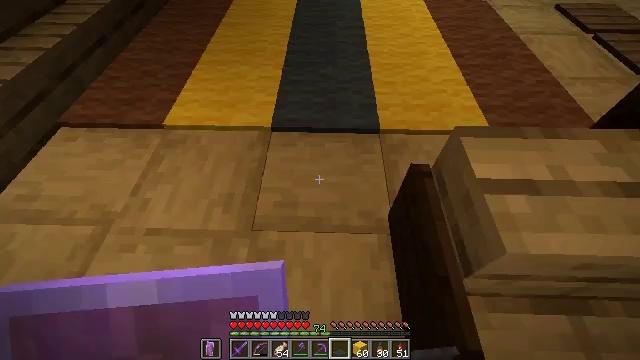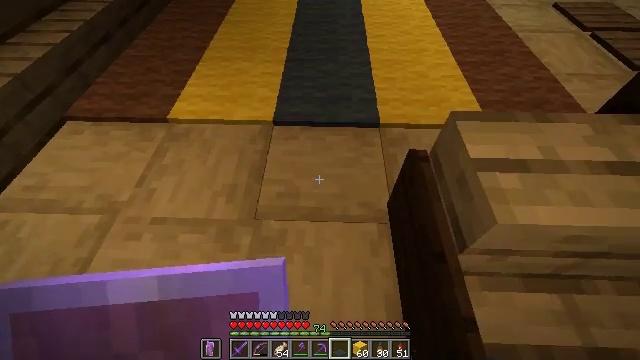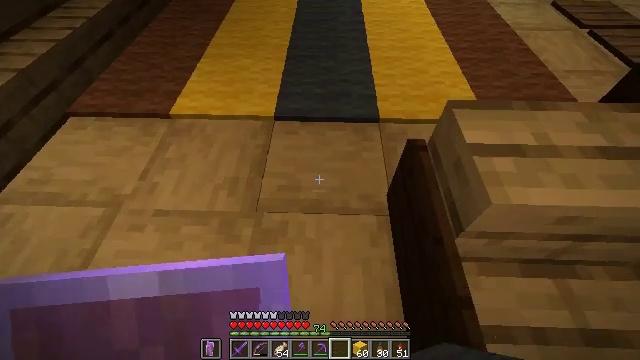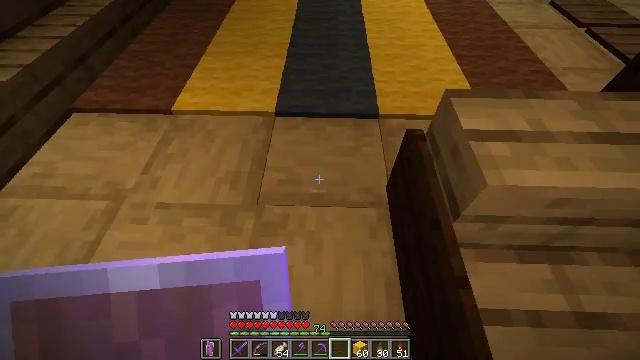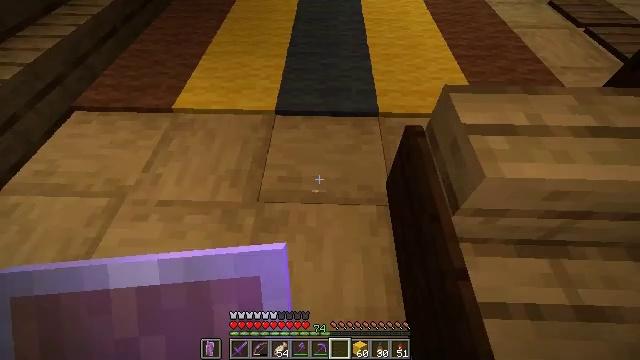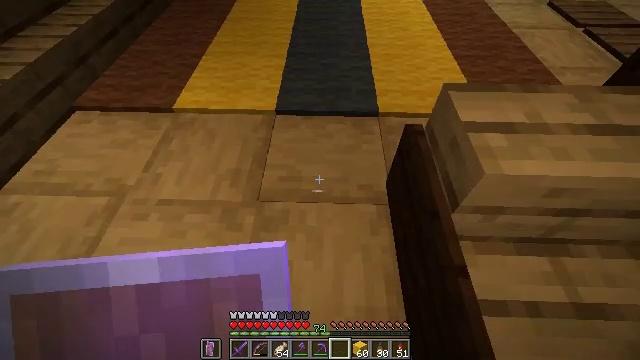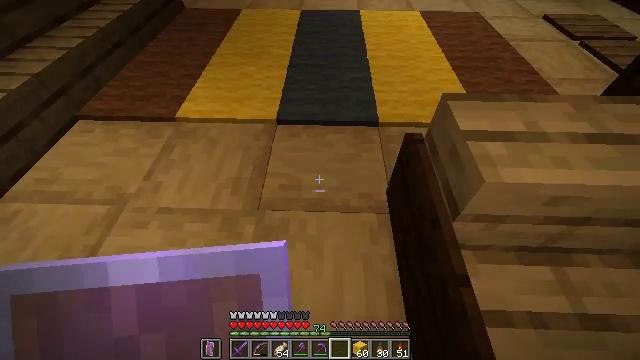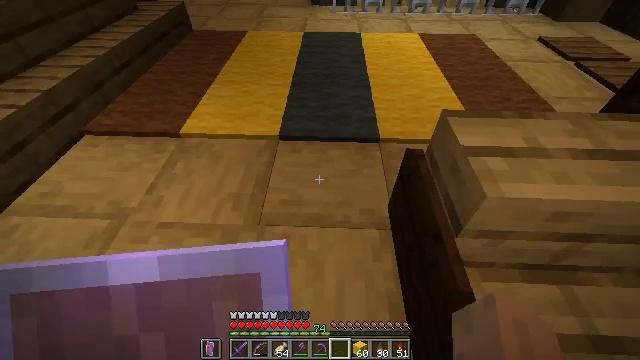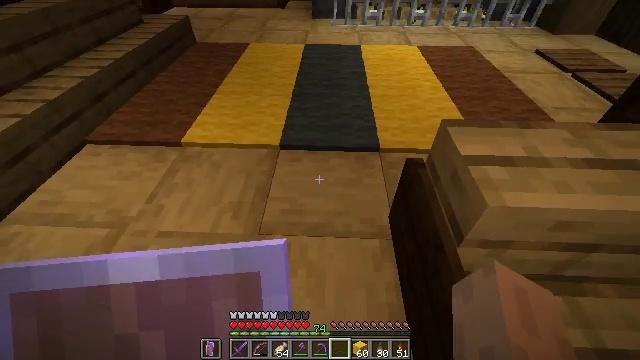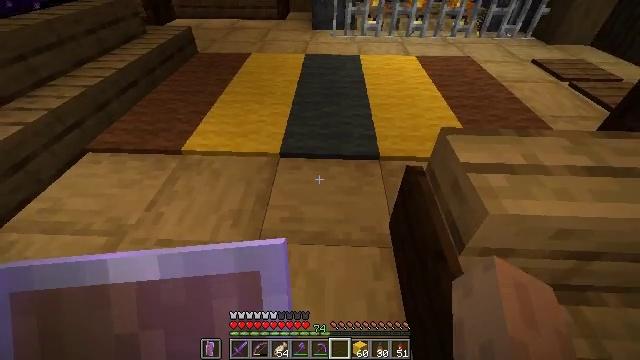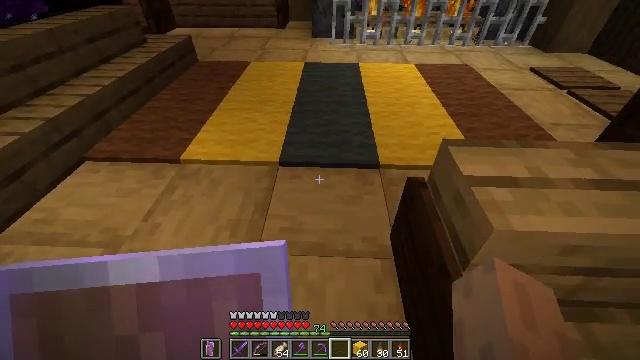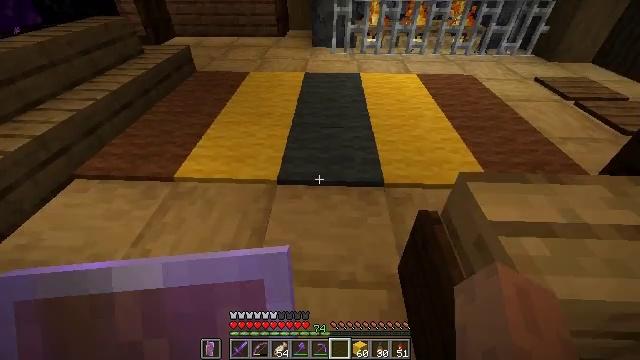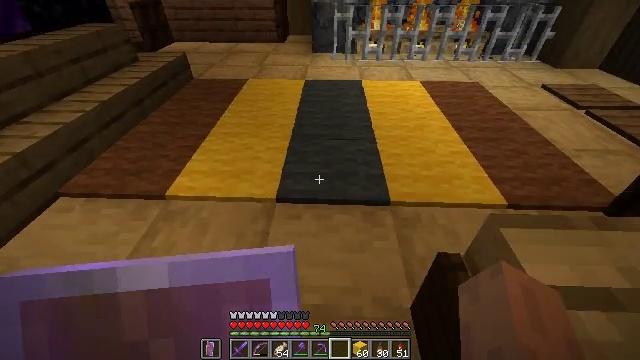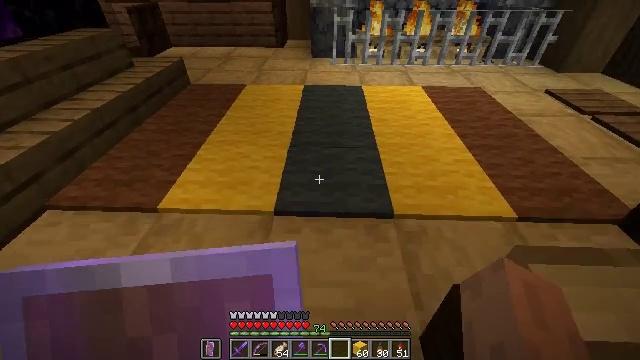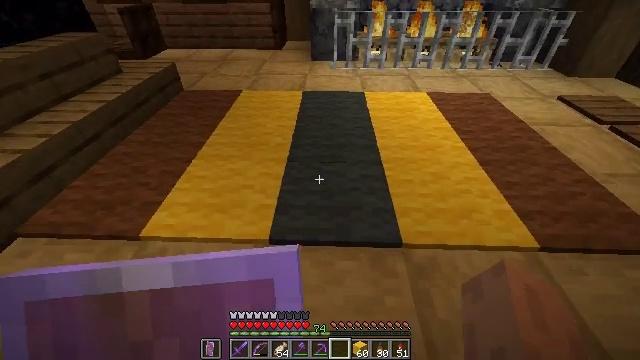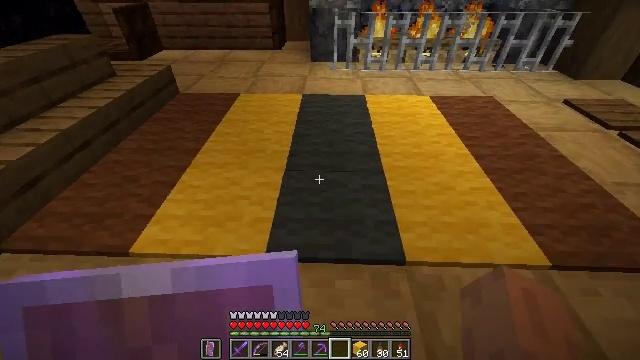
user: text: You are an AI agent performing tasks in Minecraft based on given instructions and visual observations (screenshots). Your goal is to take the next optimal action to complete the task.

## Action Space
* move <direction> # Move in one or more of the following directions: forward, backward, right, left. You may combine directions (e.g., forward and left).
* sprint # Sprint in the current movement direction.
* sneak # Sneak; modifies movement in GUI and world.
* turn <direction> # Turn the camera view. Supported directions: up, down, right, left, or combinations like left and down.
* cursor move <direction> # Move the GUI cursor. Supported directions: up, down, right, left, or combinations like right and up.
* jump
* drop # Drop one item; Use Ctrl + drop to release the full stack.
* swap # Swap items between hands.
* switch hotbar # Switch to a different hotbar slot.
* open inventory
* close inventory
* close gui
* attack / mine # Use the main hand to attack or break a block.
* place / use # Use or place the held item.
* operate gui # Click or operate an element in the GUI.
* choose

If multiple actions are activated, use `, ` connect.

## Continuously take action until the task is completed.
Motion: motion action
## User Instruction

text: Remove the gray carpet by breaking it.
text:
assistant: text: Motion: no_op
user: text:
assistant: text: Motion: no_op
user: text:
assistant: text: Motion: no_op
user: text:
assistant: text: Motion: no_op
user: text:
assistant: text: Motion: no_op
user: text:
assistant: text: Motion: turn up
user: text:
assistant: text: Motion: turn up
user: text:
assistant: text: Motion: turn up
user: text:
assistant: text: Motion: turn up
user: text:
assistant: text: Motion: move forward, turn up
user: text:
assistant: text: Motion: move forward, turn up
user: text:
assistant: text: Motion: move forward
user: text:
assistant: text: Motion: move forward
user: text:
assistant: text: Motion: move forward
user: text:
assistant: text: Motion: move forward
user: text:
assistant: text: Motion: move forward
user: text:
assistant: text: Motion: move forward
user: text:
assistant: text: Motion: no_op
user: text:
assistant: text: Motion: no_op
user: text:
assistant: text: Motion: no_op
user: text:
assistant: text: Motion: no_op
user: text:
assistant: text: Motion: no_op
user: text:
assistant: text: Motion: no_op
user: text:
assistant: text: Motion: no_op
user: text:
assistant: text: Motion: no_op
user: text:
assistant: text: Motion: no_op
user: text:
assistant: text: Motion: no_op
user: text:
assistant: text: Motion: move left
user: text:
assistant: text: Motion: move left
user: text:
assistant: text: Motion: move left, turn right